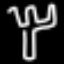
Label: fork